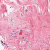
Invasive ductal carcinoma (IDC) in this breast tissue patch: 0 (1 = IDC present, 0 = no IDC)